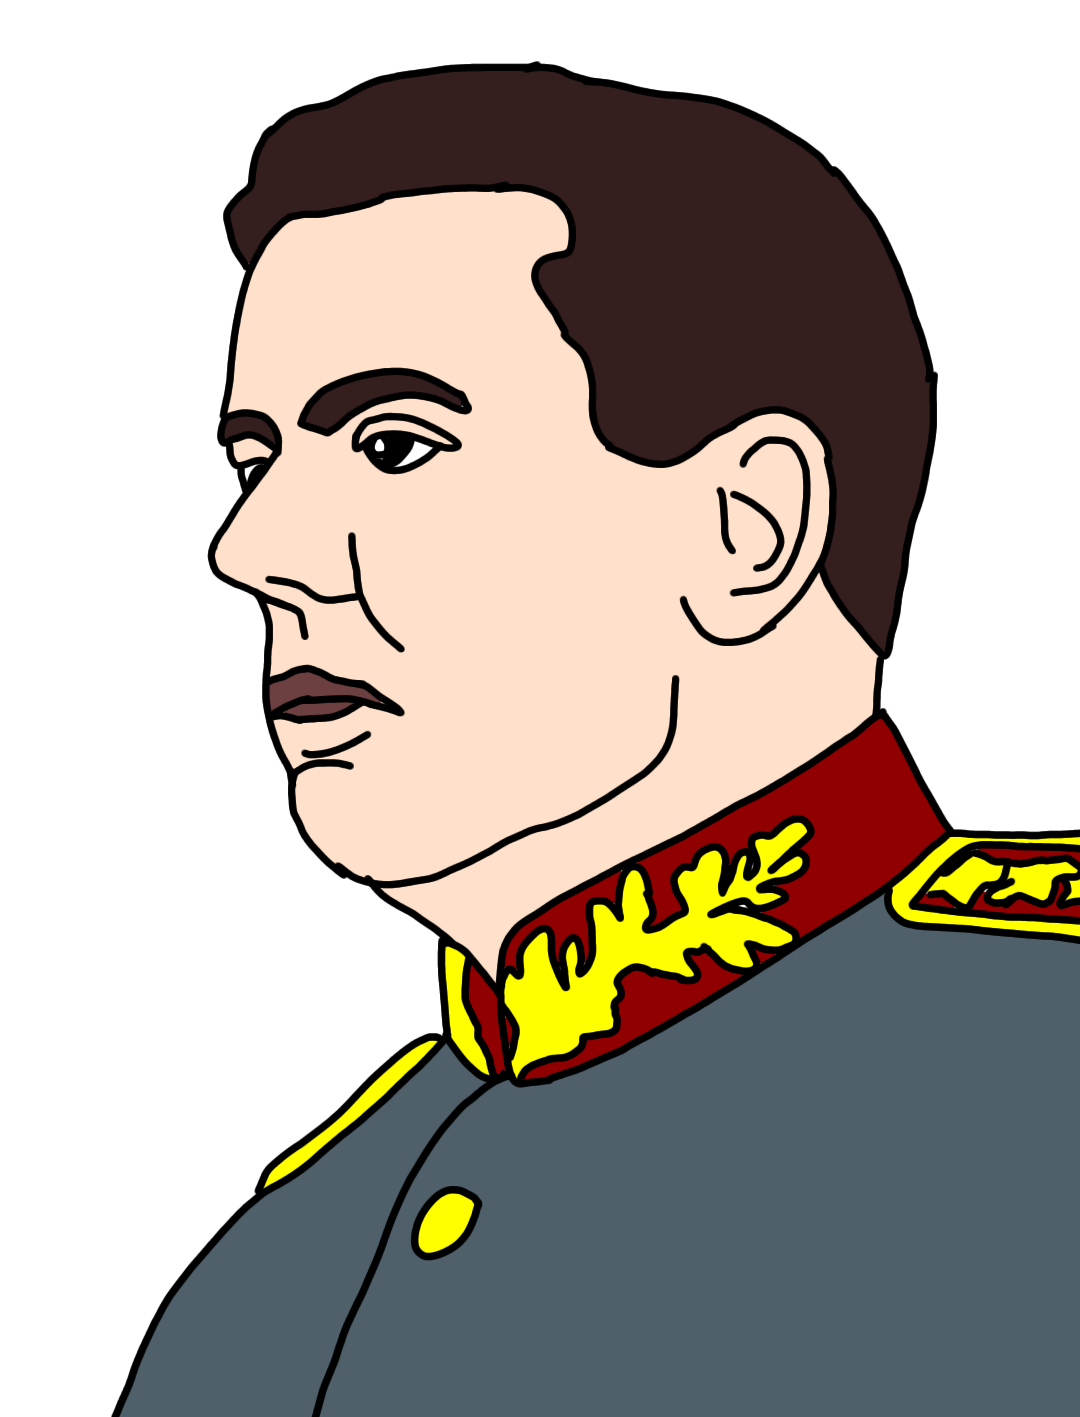
Label: 4_Yes_Chad